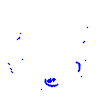
Particle: proton